Question: I'd like to filter the result that after Linq query.
and make it to List() or Array().
Here is my code,
'''
//for test, filter is always true
bool filter = true;
OrdersRepository ordersRepository = new OrdersRepository();
var productInQuery = ordersRepository.ProductIn;
var productOutQuery = ordersRepository.ProductOut;
var productQuery = ordersRepository.Product;
var orderInfoQuery = ordersRepository.OrderInfo;
var result = (from p in productInQuery
join o in orderInfoQuery on p.refNo equals o.refNo
join x in productQuery on p.productNo equals x.no
join t in productOutQuery on p.no equals t.productInNo into productIn
from t in productIn.DefaultIfEmpty()
orderby o.processDate descending
select new reportModel
{
yourRef = o.yourRefNo,
modelNo = x.modelNo,
mfgNo = p.mfgNo,
serialNo = p.serialNo,
poNo = p.poNo,
lbs = p.lbs,
width = p.width,
height = p.height,
depth = p.depth,
qty = p.qty,
dateIn = o.processDate,
dateOut = (from m in orderInfoQuery where m.refNo == t.refNo select m.processDate).FirstOrDefault(),
etaDate = (from w in orderInfoQuery where w.refNo == t.refNo select w.eta).FirstOrDefault()
});
// Filter one more time
if (filter)
{
List<reportModel> a = (from q in result
where q.etaDate >= new DateTime(2012, 5, 20)
select q).ToList();
//var a = result.Where(q => q.etaDate >= new DateTime(2012, 5, 20)).ToList(); //I tried this too, but it does not work either.
}
else
{
var a = result.ToList();
}
'''
'''
Specified method is not supported.
Description: An unhandled exception occurred during the execution of the current web request. Please review the stack trace for more information about the error and where it originated in the code.
Exception Details: System.NotSupportedException: Specified method is not supported.
Source Error:
Line 64: */
Line 65:
Line 66: var a = result.Where(q => q.etaDate >= new DateTime(2012, 5, 20)).ToList();
Line 67: }
Line 68: else
Source File: WebUI\Controllers\TestController.cs Line: 66
Stack Trace:
[NotSupportedException: Specified method is not supported.]
MySql.Data.Entity.SqlGenerator.Visit(DbApplyExpression expression) +28
System.Data.Common.CommandTrees.DbApplyExpression.Accept(DbExpressionVisitor'1 visitor) +23
MySql.Data.Entity.SqlGenerator.VisitInputExpression(DbExpression e, String name, TypeUsage type) +35
MySql.Data.Entity.SelectGenerator.VisitInputExpressionEnsureSelect(DbExpression e, String name, TypeUsage type) +21
MySql.Data.Entity.SelectGenerator.Visit(DbProjectExpression expression) +38
System.Data.Common.CommandTrees.DbProjectExpression.Accept(DbExpressionVisitor'1 visitor) +23
MySql.Data.Entity.SqlGenerator.VisitInputExpression(DbExpression e, String name, TypeUsage type) +35
MySql.Data.Entity.SelectGenerator.VisitInputExpressionEnsureSelect(DbExpression e, String name, TypeUsage type) +21
MySql.Data.Entity.SelectGenerator.Visit(DbFilterExpression expression) +37
System.Data.Common.CommandTrees.DbFilterExpression.Accept(DbExpressionVisitor'1 visitor) +23
MySql.Data.Entity.SqlGenerator.VisitInputExpression(DbExpression e, String name, TypeUsage type) +35
MySql.Data.Entity.SelectGenerator.VisitInputExpressionEnsureSelect(DbExpression e, String name, TypeUsage type) +21
MySql.Data.Entity.SelectGenerator.Visit(DbProjectExpression expression) +38
System.Data.Common.CommandTrees.DbProjectExpression.Accept(DbExpressionVisitor'1 visitor) +23
MySql.Data.Entity.SqlGenerator.VisitInputExpression(DbExpression e, String name, TypeUsage type) +35
MySql.Data.Entity.SelectGenerator.VisitInputExpressionEnsureSelect(DbExpression e, String name, TypeUsage type) +21
MySql.Data.Entity.SelectGenerator.Visit(DbProjectExpression expression) +38
System.Data.Common.CommandTrees.DbProjectExpression.Accept(DbExpressionVisitor'1 visitor) +23
MySql.Data.Entity.SqlGenerator.VisitInputExpression(DbExpression e, String name, TypeUsage type) +35
MySql.Data.Entity.SelectGenerator.VisitInputExpressionEnsureSelect(DbExpression e, String name, TypeUsage type) +21
MySql.Data.Entity.SelectGenerator.Visit(DbSortExpression expression) +63
System.Data.Common.CommandTrees.DbSortExpression.Accept(DbExpressionVisitor'1 visitor) +23
MySql.Data.Entity.SqlGenerator.VisitInputExpression(DbExpression e, String name, TypeUsage type) +35
MySql.Data.Entity.SelectGenerator.VisitInputExpressionEnsureSelect(DbExpression e, String name, TypeUsage type) +21
MySql.Data.Entity.SelectGenerator.Visit(DbProjectExpression expression) +38
System.Data.Common.CommandTrees.DbProjectExpression.Accept(DbExpressionVisitor'1 visitor) +23
MySql.Data.Entity.SelectGenerator.GenerateSQL(DbCommandTree tree) +60
MySql.Data.MySqlClient.MySqlProviderServices.CreateDbCommandDefinition(DbProviderManifest providerManifest, DbCommandTree commandTree) +334
System.Data.Common.DbProviderServices.CreateCommandDefinition(DbCommandTree commandTree) +147
System.Data.EntityClient.EntityCommandDefinition..ctor(DbProviderFactory storeProviderFactory, DbCommandTree commandTree) +526
[EntityCommandCompilationException: An error occurred while preparing the command definition. See the inner exception for details.]
System.Data.EntityClient.EntityCommandDefinition..ctor(DbProviderFactory storeProviderFactory, DbCommandTree commandTree) +1329
System.Data.EntityClient.EntityProviderServices.CreateCommandDefinition(DbProviderFactory storeProviderFactory, DbCommandTree commandTree) +97
System.Data.EntityClient.EntityProviderServices.CreateDbCommandDefinition(DbProviderManifest providerManifest, DbCommandTree commandTree) +198
System.Data.Common.DbProviderServices.CreateCommandDefinition(DbCommandTree commandTree) +147
System.Data.Objects.Internal.ObjectQueryExecutionPlan.Prepare(ObjectContext context, DbQueryCommandTree tree, Type elementType, MergeOption mergeOption, Span span, ReadOnlyCollection'1 compiledQueryParameters) +397
System.Data.Objects.ELinq.ELinqQueryState.GetExecutionPlan(Nullable'1 forMergeOption) +696
System.Data.Objects.ObjectQuery'1.GetResults(Nullable'1 forMergeOption) +149
System.Data.Objects.ObjectQuery'1.System.Collections.Generic.IEnumerable<T>.GetEnumerator() +44
System.Data.Entity.Internal.Linq.InternalQuery'1.GetEnumerator() +40
System.Data.Entity.Infrastructure.DbQuery'1.System.Collections.Generic.IEnumerable<TResult>.GetEnumerator() +40
System.Collections.Generic.List'1..ctor(IEnumerable'1 collection) +315
System.Linq.Enumerable.ToList(IEnumerable'1 source) +58
BseWms.WebUI.Controllers.TestController.dateTest() in C:\Users\mark\Documents\Visual Studio 2010\Projects\BseWms\BseWms.WebUI\Controllers\TestController.cs:66
lambda_method(Closure , ControllerBase , Object[] ) +62
System.Web.Mvc.<>c__DisplayClass1.<WrapVoidAction>b__0(ControllerBase controller, Object[] parameters) +17
System.Web.Mvc.ActionMethodDispatcher.Execute(ControllerBase controller, Object[] parameters) +17
System.Web.Mvc.ReflectedActionDescriptor.Execute(ControllerContext controllerContext, IDictionary'2 parameters) +208
System.Web.Mvc.ControllerActionInvoker.InvokeActionMethod(ControllerContext controllerContext, ActionDescriptor actionDescriptor, IDictionary'2 parameters) +27
System.Web.Mvc.<>c__DisplayClass15.<InvokeActionMethodWithFilters>b__12() +55
System.Web.Mvc.ControllerActionInvoker.InvokeActionMethodFilter(IActionFilter filter, ActionExecutingContext preContext, Func'1 continuation) +263
System.Web.Mvc.<>c__DisplayClass17.<InvokeActionMethodWithFilters>b__14() +19
System.Web.Mvc.ControllerActionInvoker.InvokeActionMethodWithFilters(ControllerContext controllerContext, IList'1 filters, ActionDescriptor actionDescriptor, IDictionary'2 parameters) +191
System.Web.Mvc.ControllerActionInvoker.InvokeAction(ControllerContext controllerContext, String actionName) +343
System.Web.Mvc.Controller.ExecuteCore() +116
System.Web.Mvc.ControllerBase.Execute(RequestContext requestContext) +97
System.Web.Mvc.ControllerBase.System.Web.Mvc.IController.Execute(RequestContext requestContext) +10
System.Web.Mvc.<>c__DisplayClassb.<BeginProcessRequest>b__5() +37
System.Web.Mvc.Async.<>c__DisplayClass1.<MakeVoidDelegate>b__0() +21
System.Web.Mvc.Async.<>c__DisplayClass8'1.<BeginSynchronous>b__7(IAsyncResult _) +12
System.Web.Mvc.Async.WrappedAsyncResult'1.End() +62
System.Web.Mvc.<>c__DisplayClasse.<EndProcessRequest>b__d() +50
System.Web.Mvc.SecurityUtil.<GetCallInAppTrustThunk>b__0(Action f) +7
System.Web.Mvc.SecurityUtil.ProcessInApplicationTrust(Action action) +22
System.Web.Mvc.MvcHandler.EndProcessRequest(IAsyncResult asyncResult) +60
System.Web.Mvc.MvcHandler.System.Web.IHttpAsyncHandler.EndProcessRequest(IAsyncResult result) +9
System.Web.CallHandlerExecutionStep.System.Web.HttpApplication.IExecutionStep.Execute() +<PHONE>
System.Web.HttpApplication.ExecuteStep(IExecutionStep step, Boolean& completedSynchronously) +184
'''
and the reportModel class.
'''
public class reportModel
{
public string yourRef {get; set;}
public string modelNo {get; set;}
public string mfgNo {get; set;}
public string serialNo {get; set;}
public string poNo {get; set;}
public Nullable<float> lbs { get; set; }
public Nullable<float> width { get; set; }
public Nullable<float> height { get; set; }
public Nullable<float> depth { get; set; }
public int qty {get; set;}
public Nullable<DateTime> dateIn { get; set; }
public Nullable<DateTime> dateOut { get; set; }
public Nullable<DateTime> etaDate { get; set; }
}
'''
what's wrong with this code? @.@;
anybody know, please please advice me.
Thanks
[Edit]
@Tyrsius
I tried as your advice, but same error occur.
'''
var thedate = new DateTime(2012, 5, 20);
List<reportModel> a = (from q in result
where q.etaDate >= thedate
select q).ToList();
'''

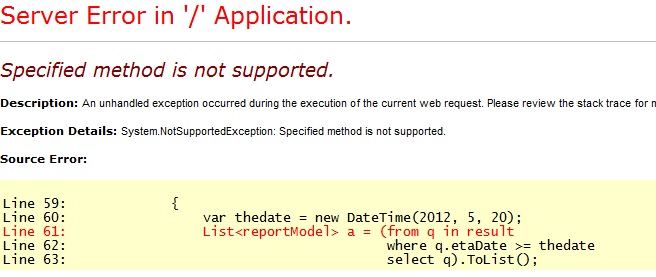
Answer: This bit here
'''
List<reportModel> a = (from q in result
where q.etaDate >= new DateTime(2012, 5, 20) select q).ToList();
'''
Is illegal because EF needs to translate this into SQL, and you can't pass in object constructor like 'new Datetime()'. The solution is simple: construct the object before trying to use it in the query
'''
var date = new DateTime(2012, 5, 20);
List<reportModel> a = (from q in result
where q.etaDate >= date select q).ToList();
'''